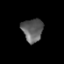
Tissue: prostate
Cell type: T cells
Senescence score: 0.2988
Nuclear area (px): 477
Mean DAPI intensity: 93.885